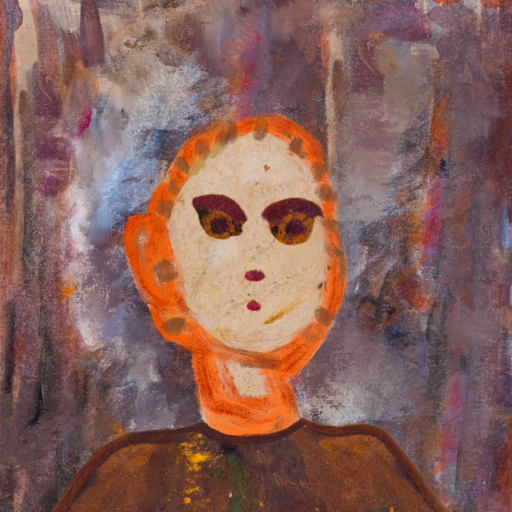
Background: Hypocrite, Head And Neck Front: Rupkatha, Face Front: Doll, Bust: Comrade, Hair Front: Blank, Head Accessory: Blank, Second Necklace: Blank, Necklace: Blank, Baby: Blank